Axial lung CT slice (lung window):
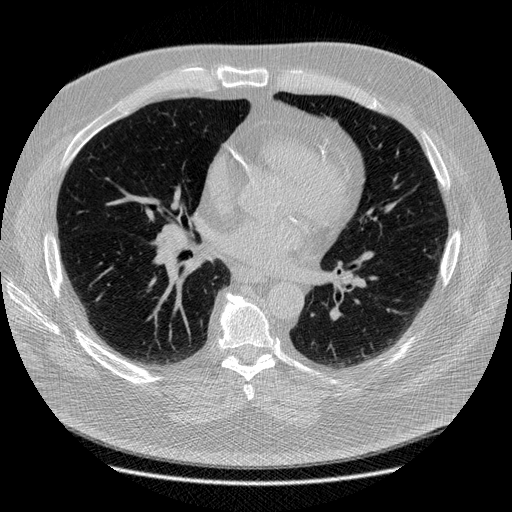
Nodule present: no